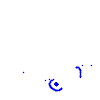
Particle: proton